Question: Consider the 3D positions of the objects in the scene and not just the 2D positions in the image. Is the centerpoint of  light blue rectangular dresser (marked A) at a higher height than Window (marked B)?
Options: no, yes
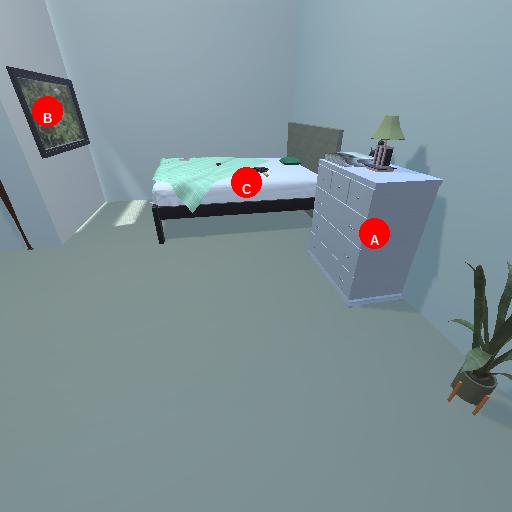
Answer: no